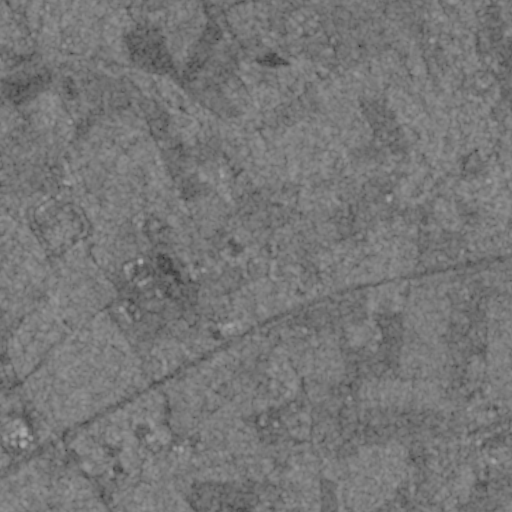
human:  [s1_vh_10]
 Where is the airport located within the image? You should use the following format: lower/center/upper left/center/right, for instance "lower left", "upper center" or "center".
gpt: The airport is located in the upper left of the image.
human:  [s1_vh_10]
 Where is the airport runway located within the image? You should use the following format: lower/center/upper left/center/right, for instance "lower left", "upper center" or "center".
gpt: The airport runway is located in the upper left of the image.
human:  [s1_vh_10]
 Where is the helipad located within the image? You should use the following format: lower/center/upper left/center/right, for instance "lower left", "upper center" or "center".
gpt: The helipad is located in the center of the image.
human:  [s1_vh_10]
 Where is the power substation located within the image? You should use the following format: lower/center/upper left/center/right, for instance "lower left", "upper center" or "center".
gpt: The power substation is located in the upper left of the image.
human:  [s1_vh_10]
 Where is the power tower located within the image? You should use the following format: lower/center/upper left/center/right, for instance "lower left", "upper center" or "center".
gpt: The power tower is located in the lower of the image.
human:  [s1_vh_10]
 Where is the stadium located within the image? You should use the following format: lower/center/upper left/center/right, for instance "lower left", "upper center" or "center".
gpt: The stadium is located in the upper left of the image.
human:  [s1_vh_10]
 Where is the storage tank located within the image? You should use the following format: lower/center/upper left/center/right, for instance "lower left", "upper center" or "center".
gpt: The storage tank is located in the lower left of the image.
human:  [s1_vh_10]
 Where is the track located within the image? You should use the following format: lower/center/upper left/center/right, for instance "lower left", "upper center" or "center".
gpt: The track is located in the upper left of the image.
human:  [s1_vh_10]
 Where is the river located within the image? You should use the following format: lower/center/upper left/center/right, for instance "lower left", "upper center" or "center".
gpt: The river is located in the lower of the image.
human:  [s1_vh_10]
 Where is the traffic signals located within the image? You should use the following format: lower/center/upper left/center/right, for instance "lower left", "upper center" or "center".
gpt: The traffic signals is located in the lower left of the image.
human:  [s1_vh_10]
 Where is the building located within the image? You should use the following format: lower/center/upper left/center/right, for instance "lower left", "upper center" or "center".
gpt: There is no building in the image.

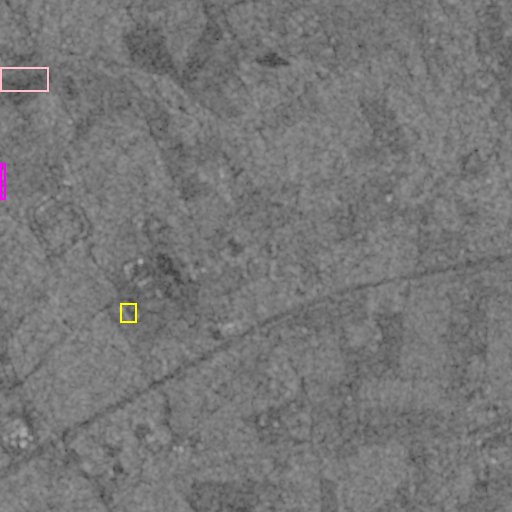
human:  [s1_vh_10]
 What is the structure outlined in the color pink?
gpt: The structure outlined in pink is an airport.
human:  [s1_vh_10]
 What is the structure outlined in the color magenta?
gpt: The structure outlined in magenta is a stadium.
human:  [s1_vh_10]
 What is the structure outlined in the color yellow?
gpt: The structure outlined in yellow is a building.
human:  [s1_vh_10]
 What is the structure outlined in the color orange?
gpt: There is no orange outline.